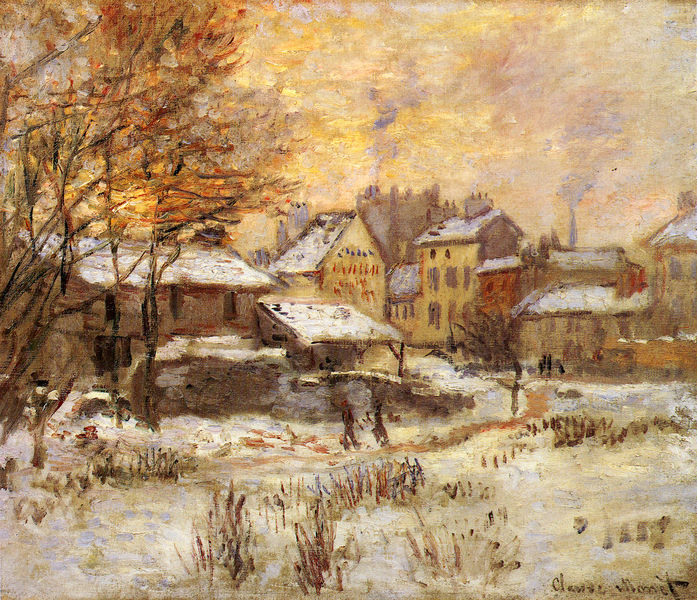
Titel: Effet de Neige au Soleil Couchant, Argenteuil sous la Neige, Schnee bei Sonnenuntergang, Argenteuil im Schnee
Künstler: Claude Monet
Standort: Paris
Institution: Musée Marmottan.
Schlagwörter: baum, blau, blätter, feuer, gemälde, himmel, laub, weiß, wolken, aquarell, bäume, gelb, impressionismus, landschaft, menschen, see, stadt, äste, abend, braun, fenster, frankreich, hell, licht, orange, schwarz, gebäude, gras, haus, rot, schnee, weg, wiese, leute, malerei, mensch, bild, signatur, öl, dämmerung, feld, gräser, halme, häuser, kalt, morgen, schilf, zweige, büsche, gebüsch, pfad, qualm, rauch, sonne, gold, mantel, personen, pflanzen, rosa, kamin, kamine, schornstein, schuppen, weiher, garten, fassaden, ort, dorf, dächer, giebel, mauer, schornsteine, violett, kahl, herbst, winter, fabrik, schlot, werbung, industrie, ölgemälde, essen, monet, abendrot, schlote, tusche, scheune, brennen, kälte, reklame, stall, claude, claude monet, winterlandschaft, kraut, vordach, abendlicht, sonnen, verschneit, architketur, bah, bruchsteine, calude monet, fußspuren, verraucht, brennt, moent, schorsteine, ipressionismus, schronsteinrauch, rach, rauhc, winter schnne, rauch stadt